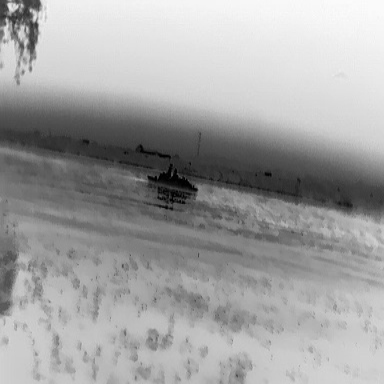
There is a warship in the infrared image.